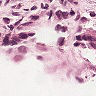
Metastatic tissue present: yes